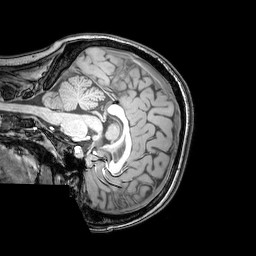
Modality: T1w
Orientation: sagittal
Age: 22
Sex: female
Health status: healthy
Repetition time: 0.081 s
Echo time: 0.037 s